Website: crate-barrel
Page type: account-selection
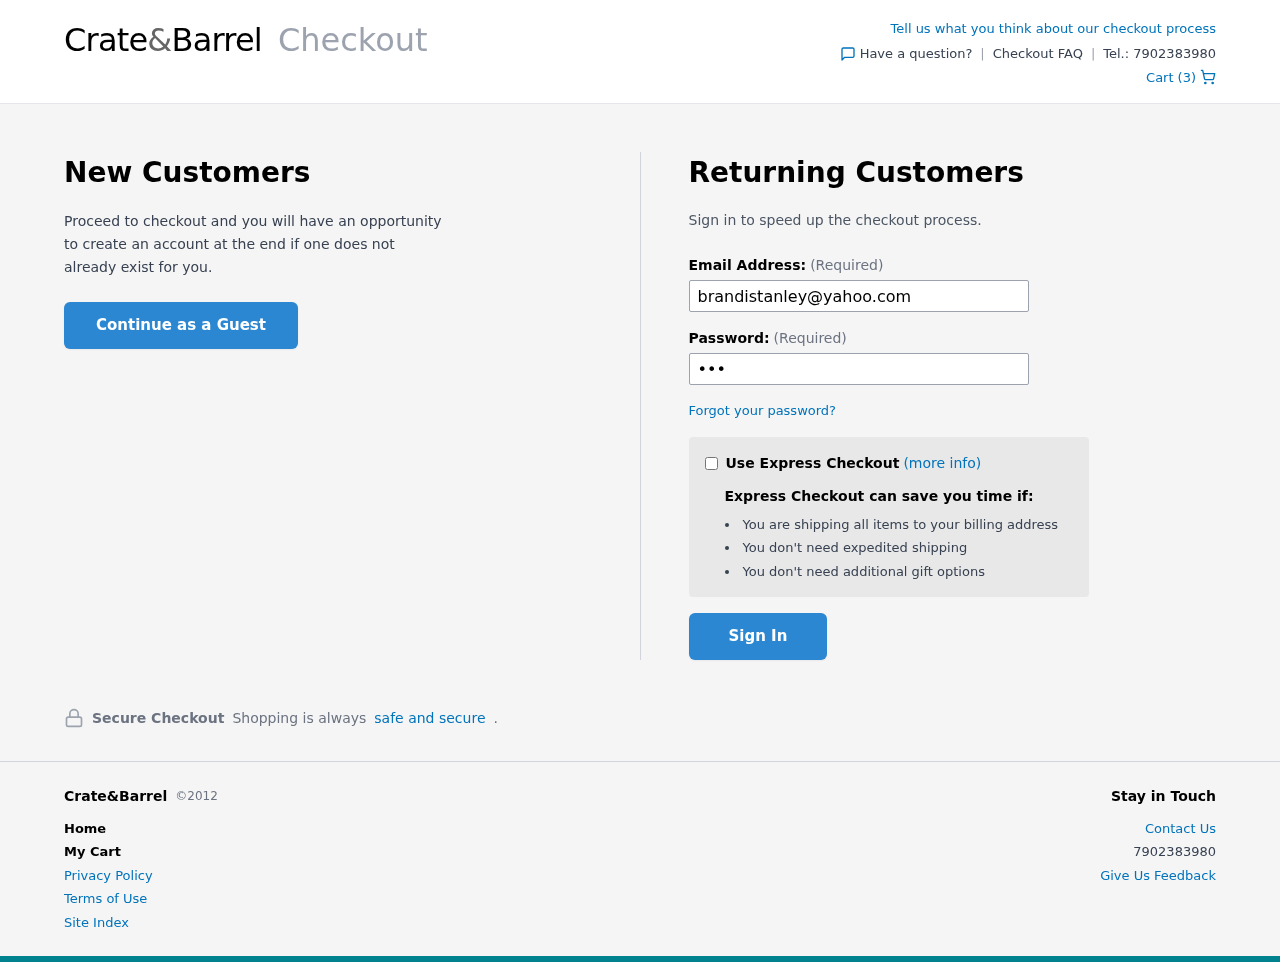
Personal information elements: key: PII_EMAIL
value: brandistanley@yahoo.com
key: PII_PHONE
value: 7902383980
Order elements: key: ORDER_NUM_ITEMS
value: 3